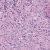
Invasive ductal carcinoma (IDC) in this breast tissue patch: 1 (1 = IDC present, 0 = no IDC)